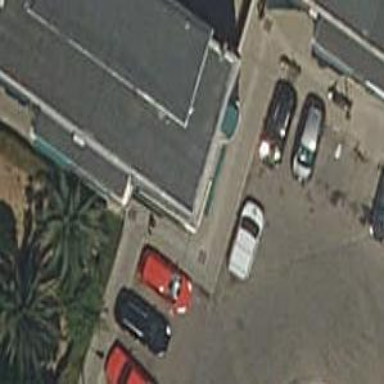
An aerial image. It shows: Pub.